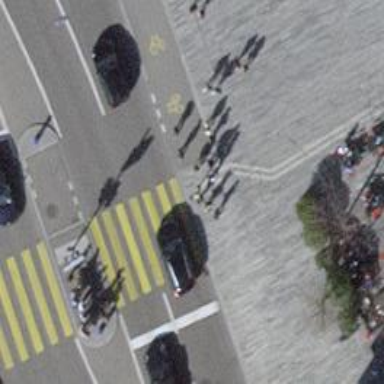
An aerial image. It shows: Kerb barrier.